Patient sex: F
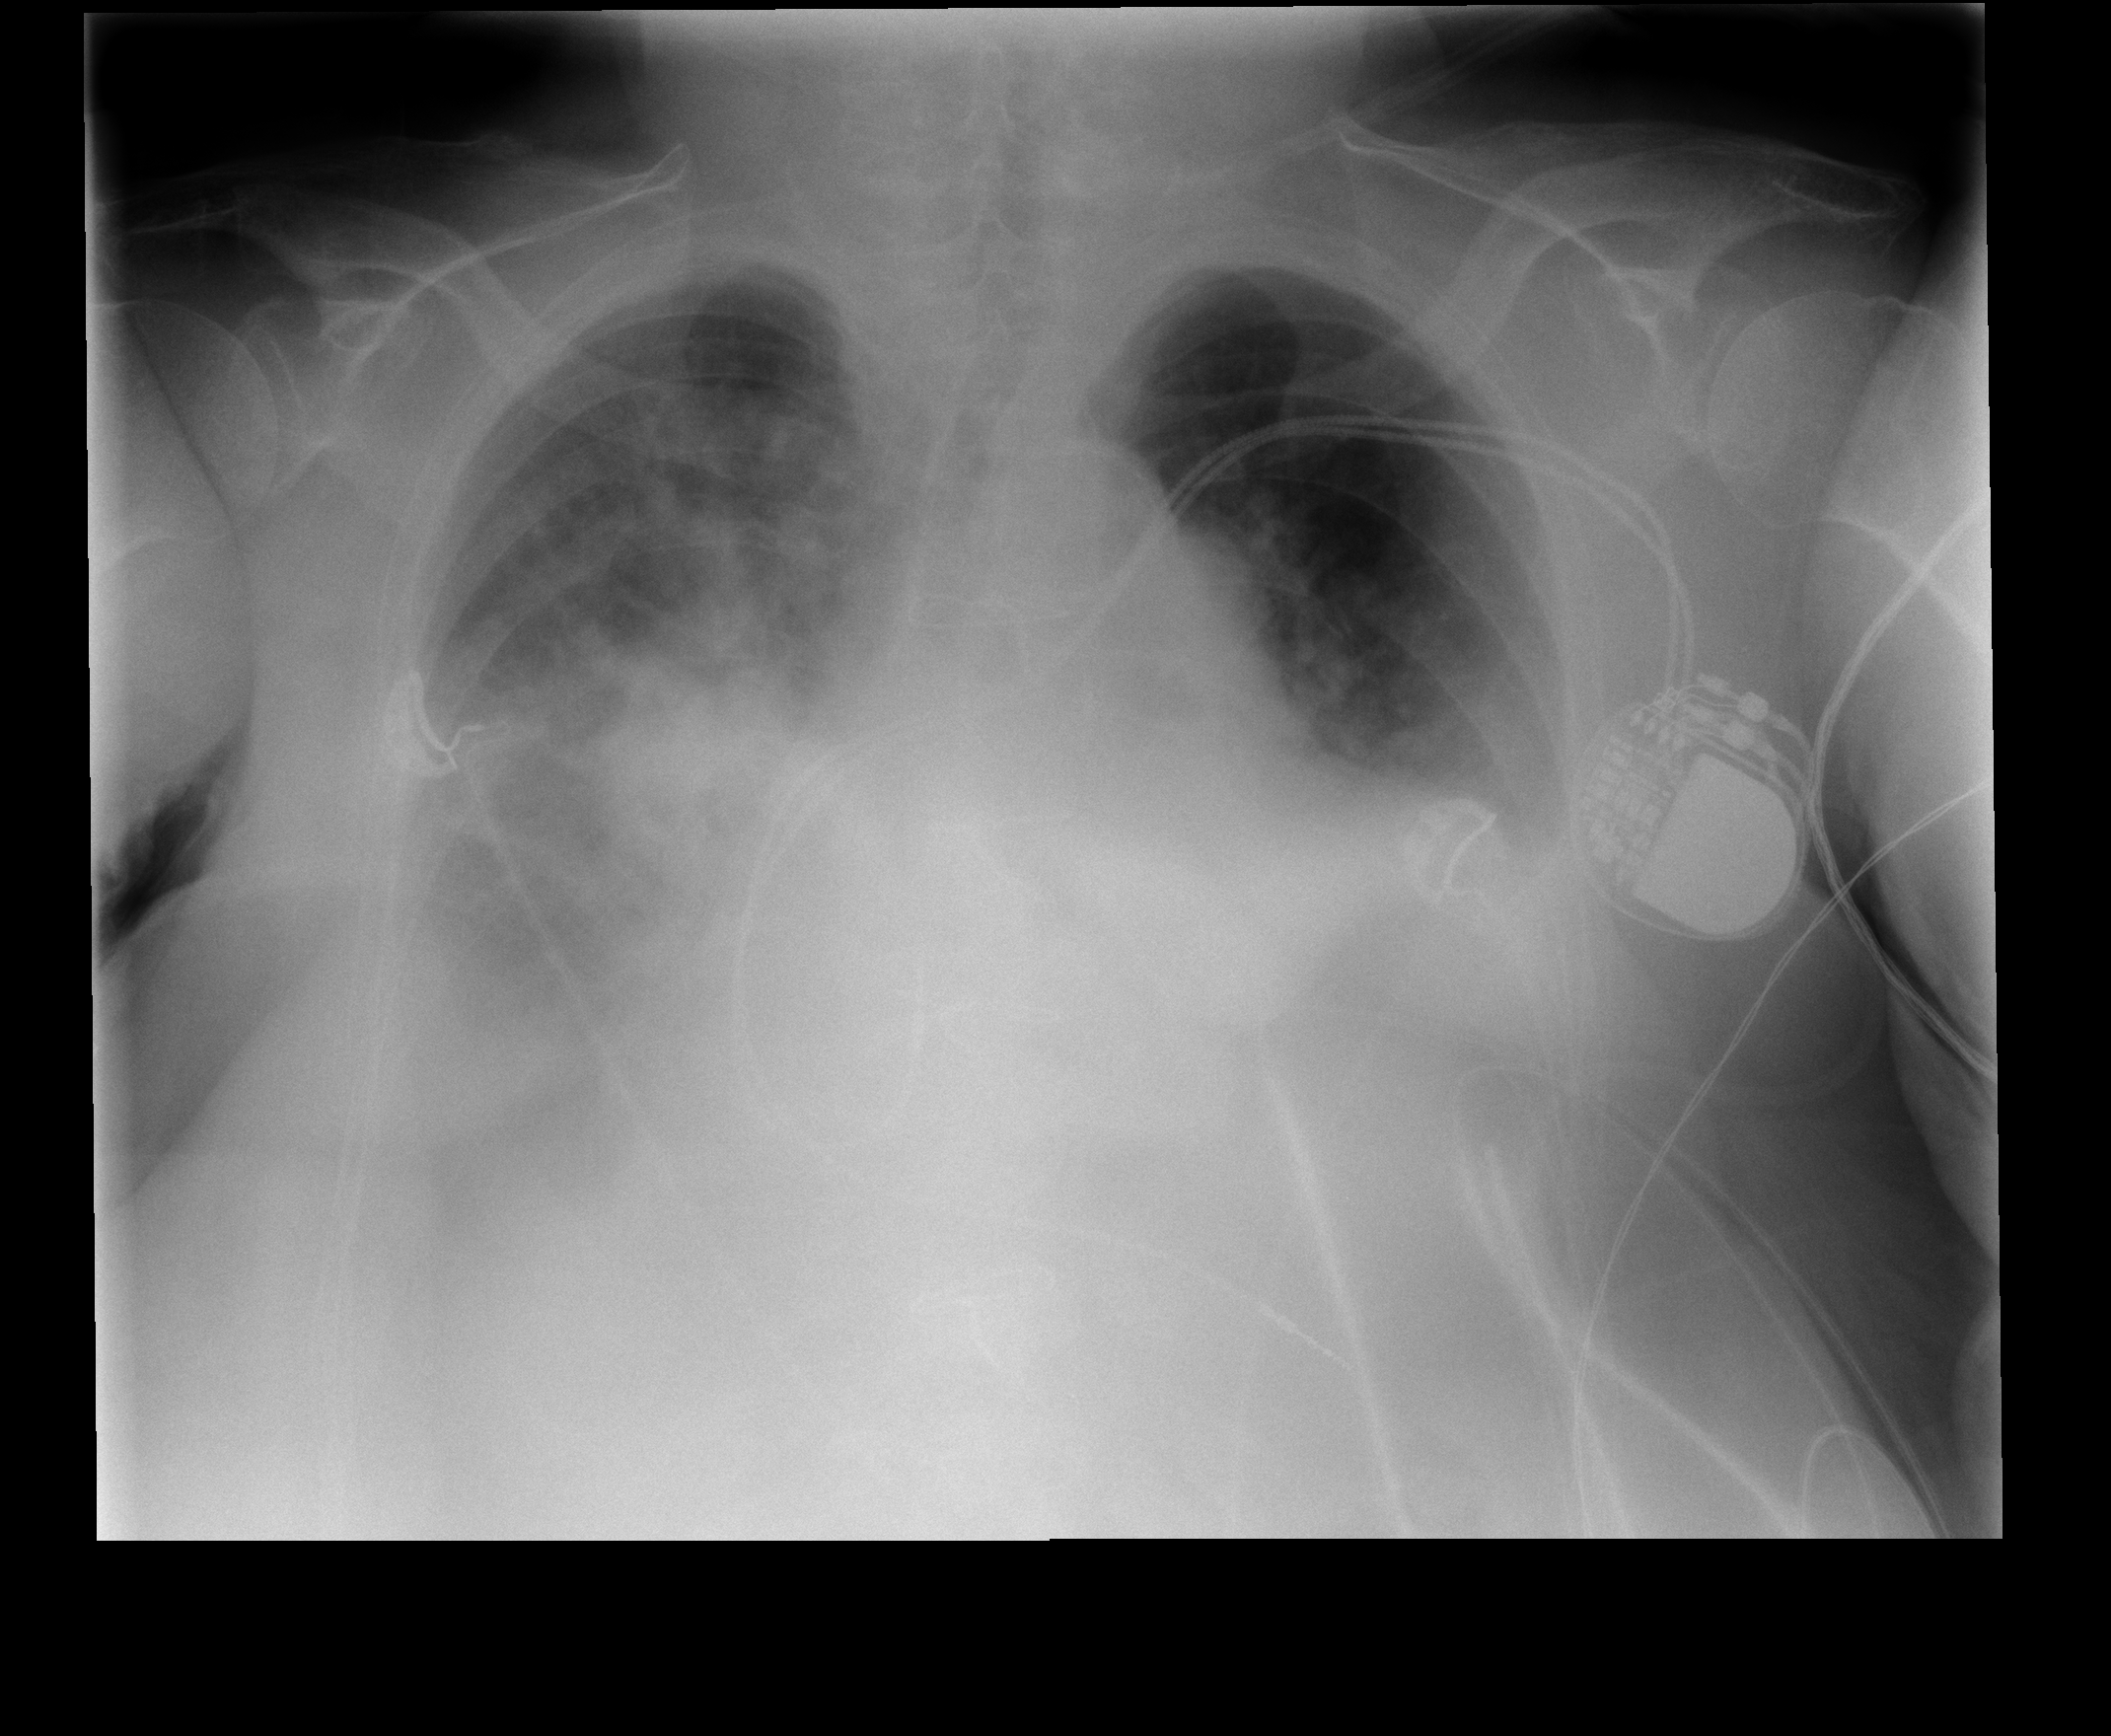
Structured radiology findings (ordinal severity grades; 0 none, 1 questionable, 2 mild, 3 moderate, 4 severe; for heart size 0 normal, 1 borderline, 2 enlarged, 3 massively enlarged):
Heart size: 0
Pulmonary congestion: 0
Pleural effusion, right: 2
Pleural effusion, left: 1
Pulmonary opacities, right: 3
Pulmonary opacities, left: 0
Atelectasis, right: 2
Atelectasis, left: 1